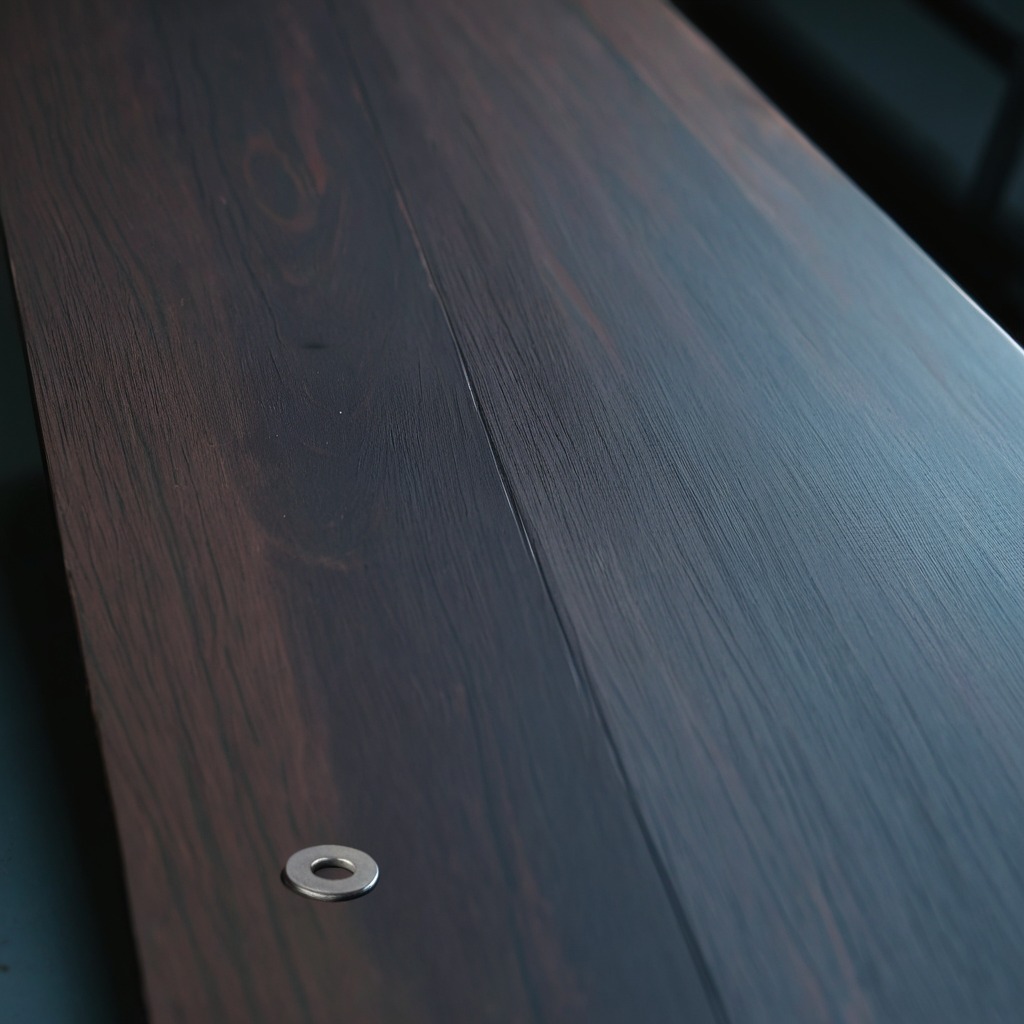
A flat metal washer is lying on the old table with burn marks in a small garage at twilight.